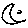
Label: moon